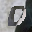
Label: 0